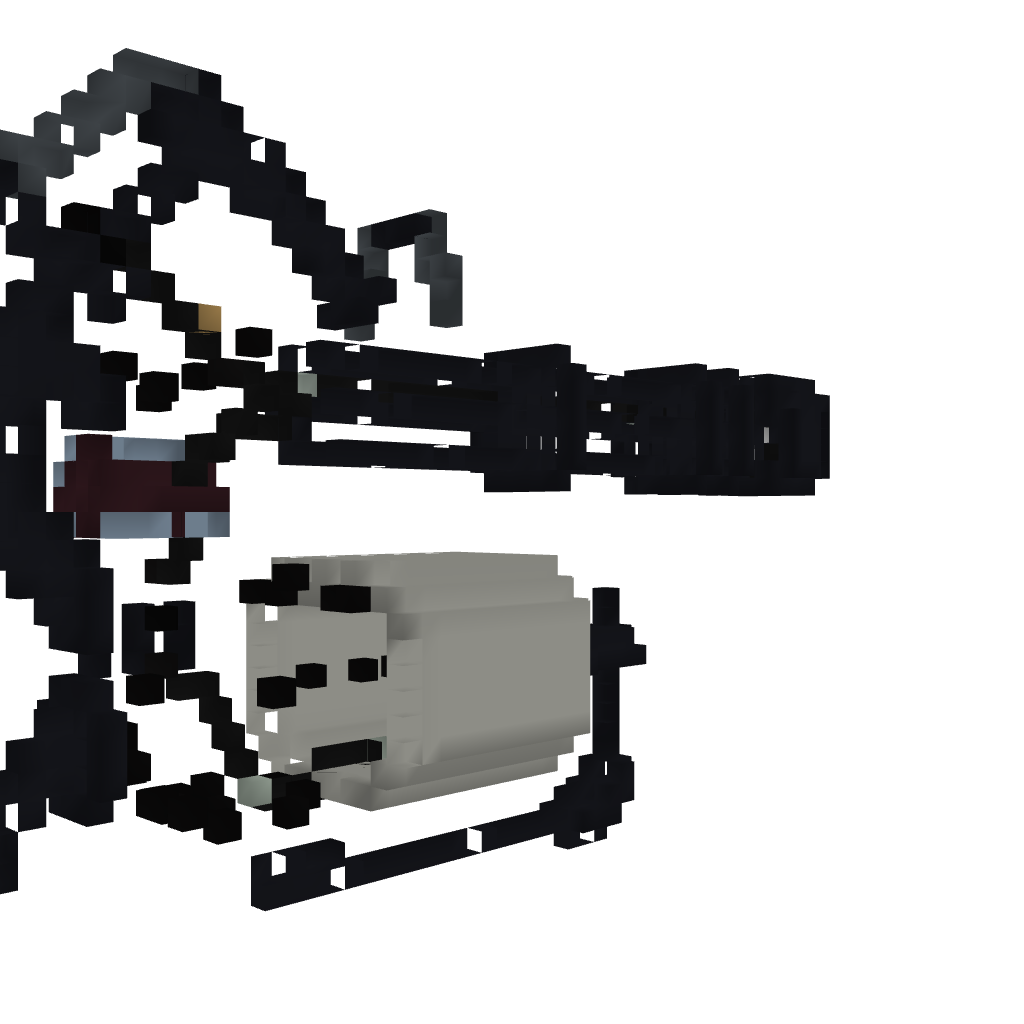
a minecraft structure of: minigun